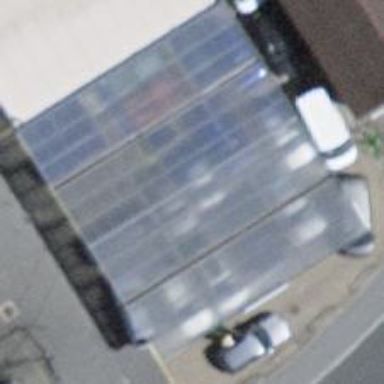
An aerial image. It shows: Fuel station.